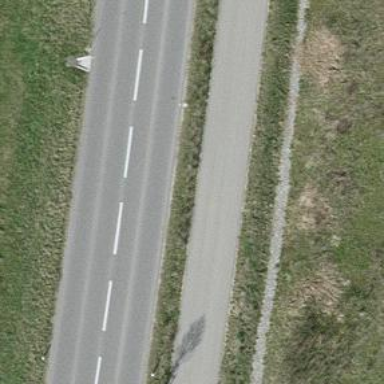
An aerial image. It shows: Cycleway.